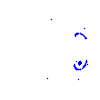
Particle: pion